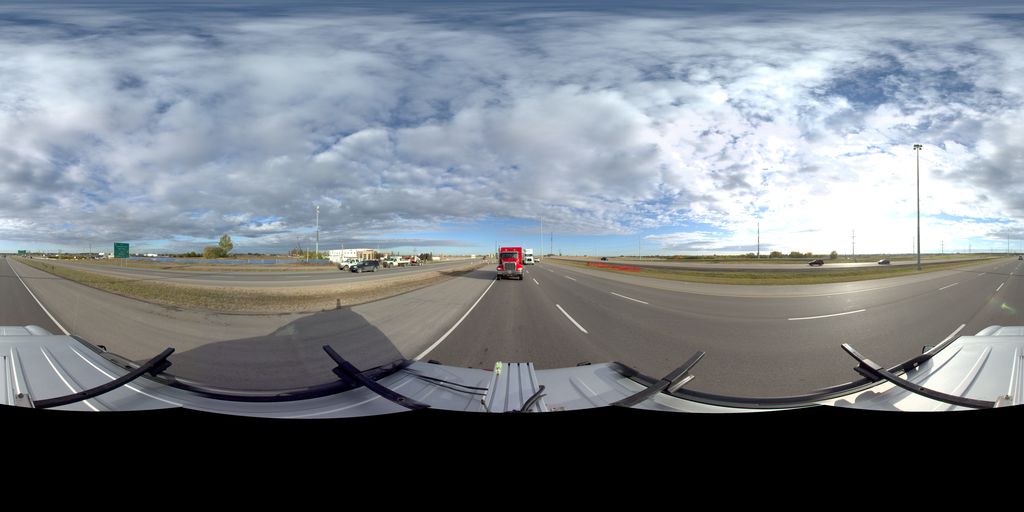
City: edmonton